Question: I have a simple closure that has a couple properties hello and items. When I bind the hello world works fine but the list doesn't render when I use ng-repeat.
'''
(function() {
var app = angular.module('safety-plus-task-list', []);
app.directive('taskList', function () {
return {
restrict: "E",
templateUrl: "/Task/TaskList",
scope: {
},
controller: function ($http, $scope, $element, $attrs) {
this.hello = "HELLO WORLD";
this.items = [
"gravida nisl, id fringilla neque ante vel mi.",
"quam gravida nisl, id fringilla neque ante vel mi."];
},
controllerAs: "task"
};
});
})();
'''
Here is the code that use to render the custom directive. The hello variable shows up correctly but items aren't rendering at all. If there is one item in the list it shows up.
'''
{{ task.hello }}
<div ng-repeat="item in task.items">
<div> {{ item }} </div>
</div>
'''

This seems to be un-intuitive behavior. Try it your self. I changed one letter from my example and the template rendered as expected.
Can anyone tell me why this behaves like this?
<URL>. To make things more confusing the scoped version actually doesn't produce the problem that this post delineates.
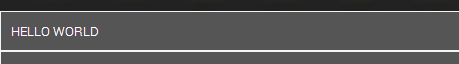
Answer: 'ngRepeat' expects 'items' to be different objects (comparing by '===').
Since strings are primitives, 2 same strings are considered equal/identical.
You can use 'track by' to instruct 'ngRepeat' to compare something else, e.g. indices:
'''
ng-repeat="item in task.items track by $index"
'''